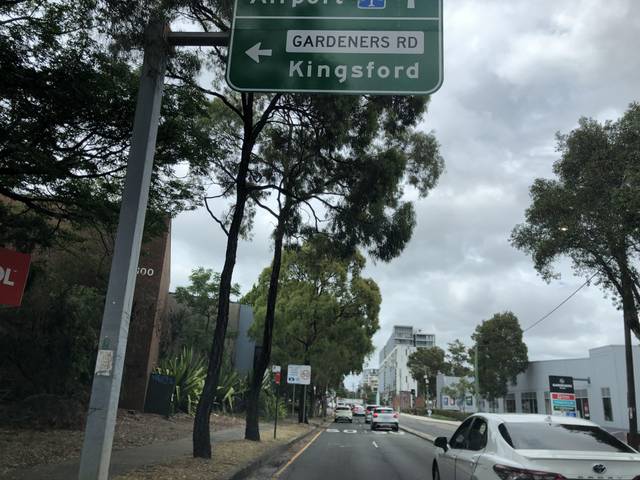
Region: Australia
Coordinates: -33.919, 151.193